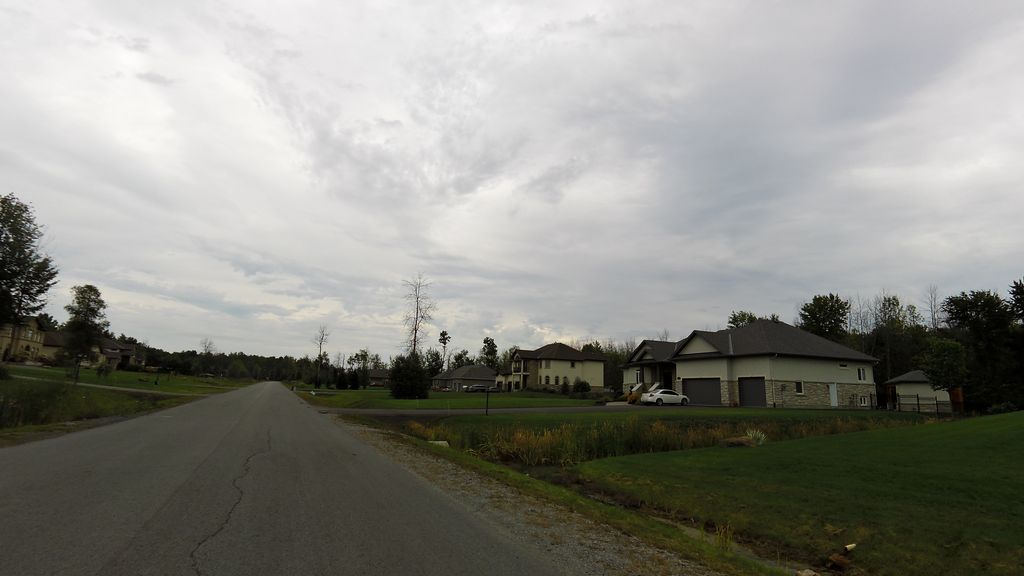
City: ottawa-gatineau